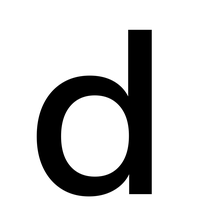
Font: InstrumentSans_Medium